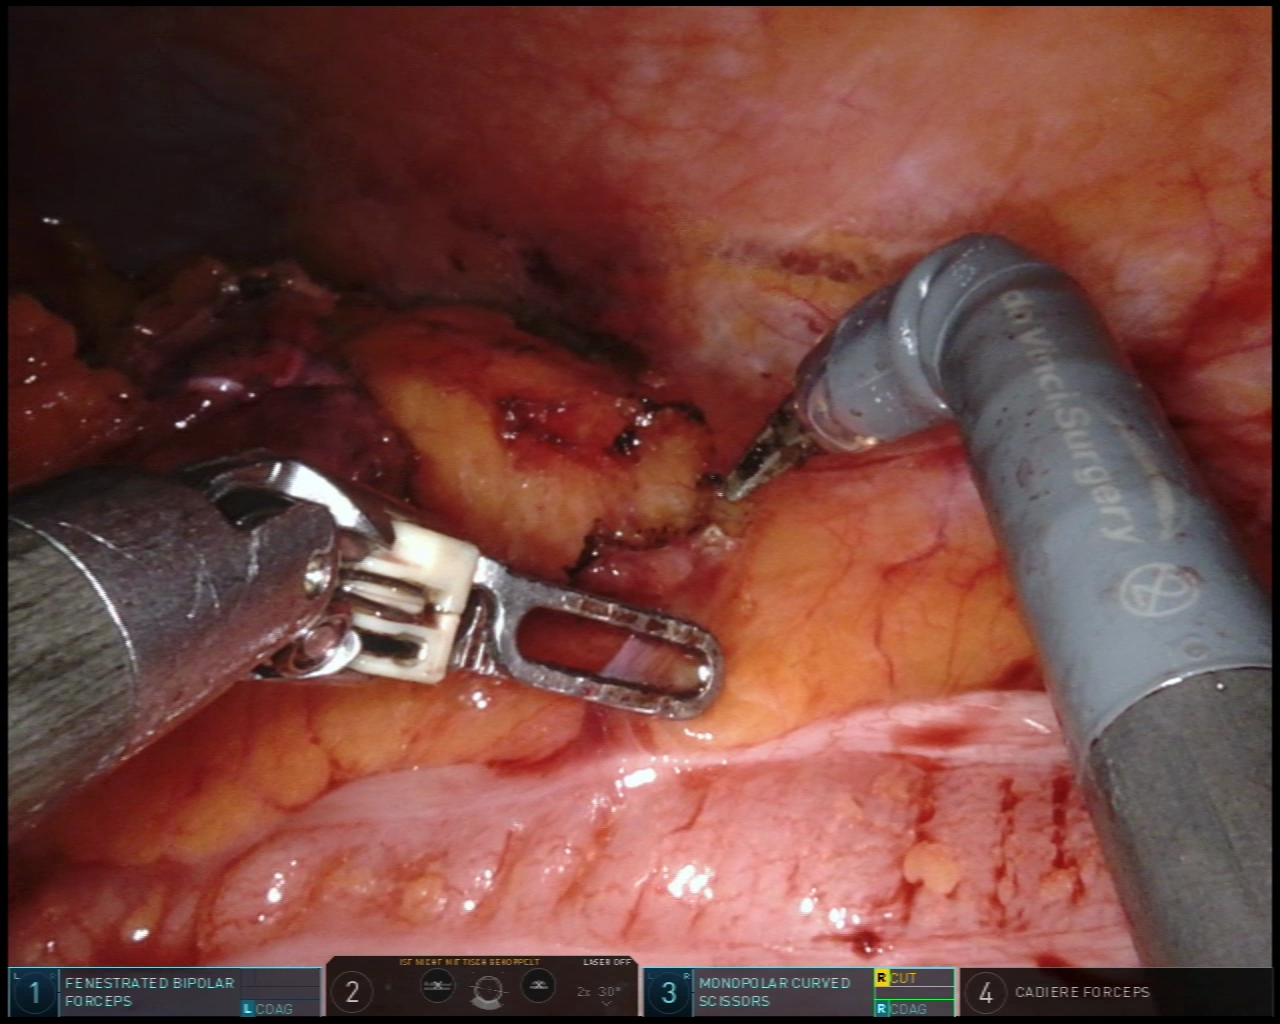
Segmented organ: colon
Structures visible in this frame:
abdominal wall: yes
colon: yes
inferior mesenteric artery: no
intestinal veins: no
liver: no
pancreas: no
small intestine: no
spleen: no
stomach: no
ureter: no
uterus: no
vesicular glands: no